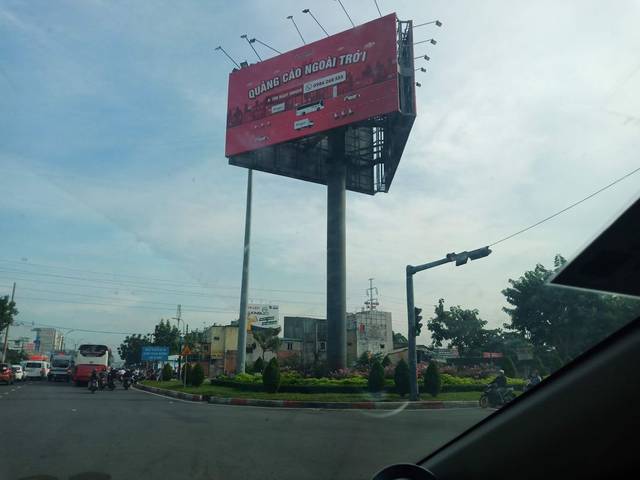
Region: Vietnam
Coordinates: 10.826, 106.715